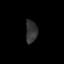
Tissue: prostate
Cell type: T cells
Senescence score: 0.3052
Nuclear area (px): 258
Mean DAPI intensity: 51.008